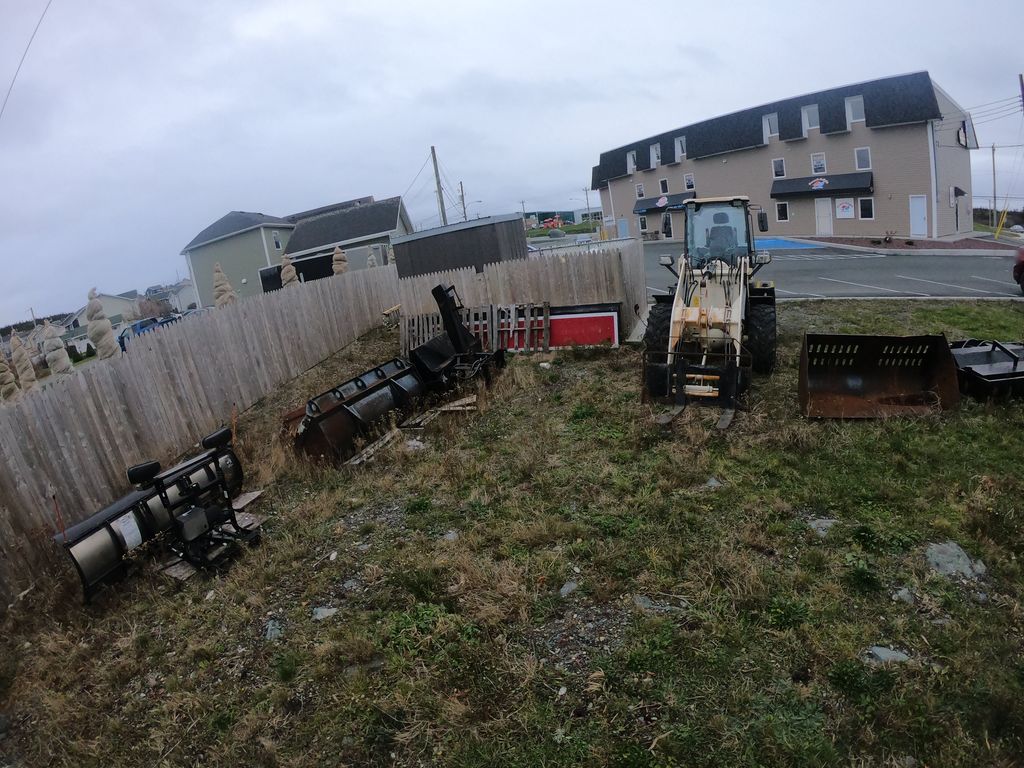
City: st_johns